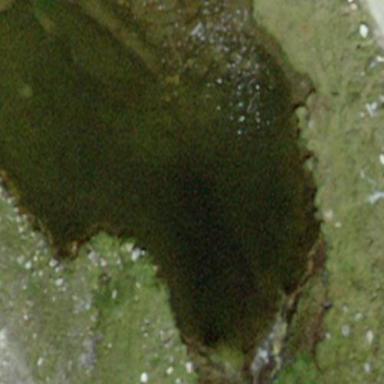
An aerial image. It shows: Lake with natural water.